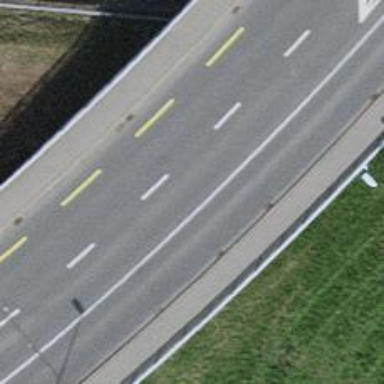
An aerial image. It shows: Secondary road with bridge.